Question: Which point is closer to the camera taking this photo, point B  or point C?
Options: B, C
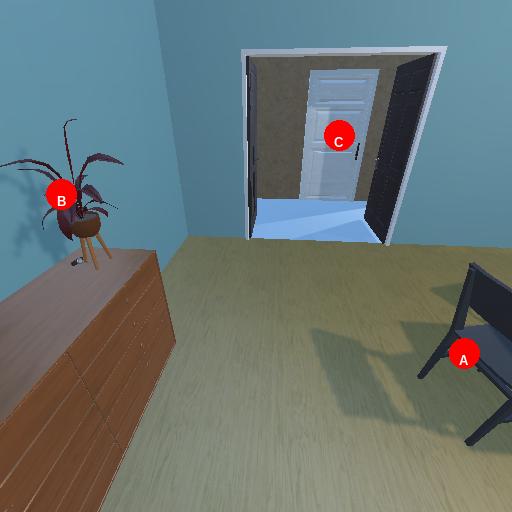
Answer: B